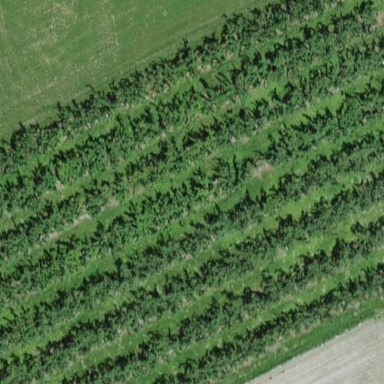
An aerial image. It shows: Orchard.